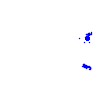
Particle: electron